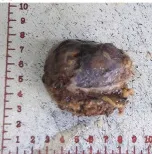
Pathology of PCC after surgery and metastasis:A-D showed pathology images of PCC after surgery. The gross specimen was a right retroperitoneal adrenal mass with incomplete capsule (A).
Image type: medical_photograph (other_medical_photograph)